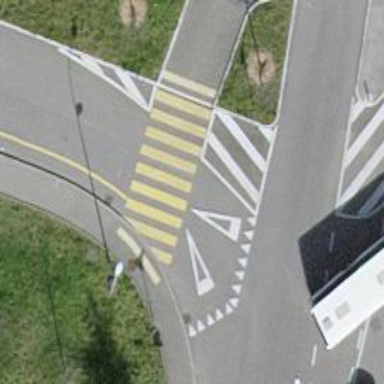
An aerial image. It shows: Kerb barrier.